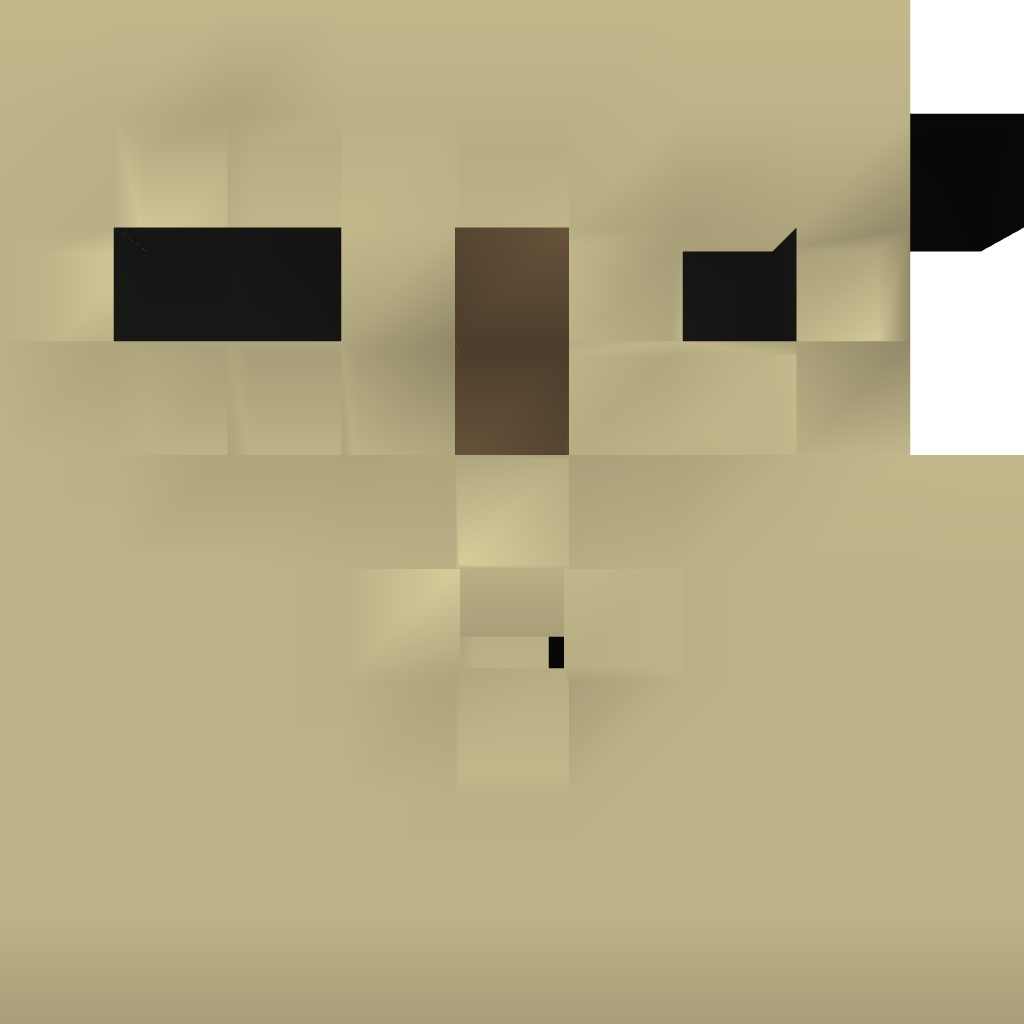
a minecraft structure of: Small Redstone House